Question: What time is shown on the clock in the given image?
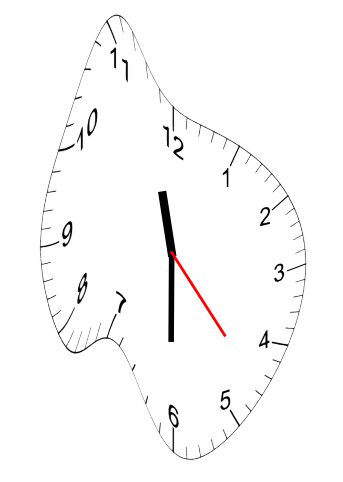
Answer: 11:30:23